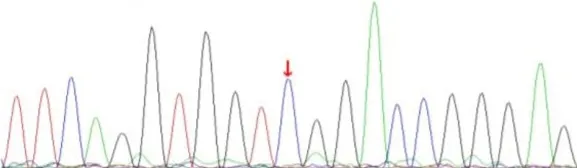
(B,C) Diagrams of WT1 genes of the patient's parents showing no variation. Since reverse reads were used by Sanger sequencing, the bases shown in the peak diagram are the reverse complementary sequence C>T of the altered bases.
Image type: pathology (immunostaining)